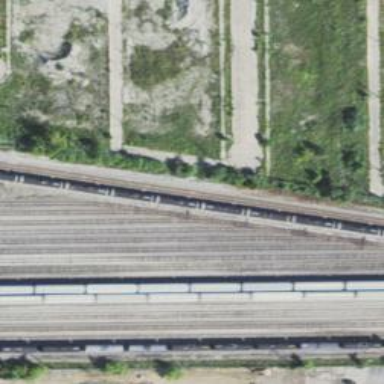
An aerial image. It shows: Railway yard used for servicing trains.